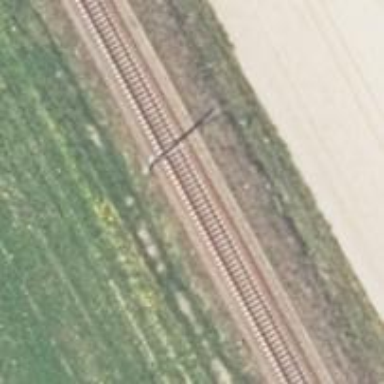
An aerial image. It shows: Railway milestone with catenary mast.